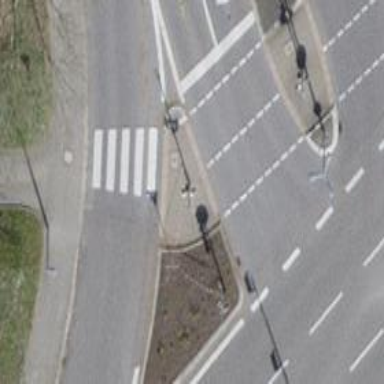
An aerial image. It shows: Kerb barrier.